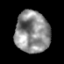
Tissue: prostate
Cell type: T cells
Senescence score: 0.2237
Nuclear area (px): 1409
Mean DAPI intensity: 141.319